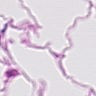
Metastatic tissue present: no